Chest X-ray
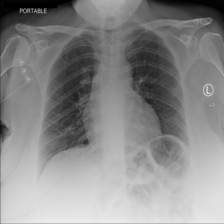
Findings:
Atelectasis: negative
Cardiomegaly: negative
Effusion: negative
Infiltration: negative
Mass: negative
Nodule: negative
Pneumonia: negative
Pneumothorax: negative
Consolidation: negative
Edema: negative
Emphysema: negative
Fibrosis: negative
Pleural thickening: negative
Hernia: negative